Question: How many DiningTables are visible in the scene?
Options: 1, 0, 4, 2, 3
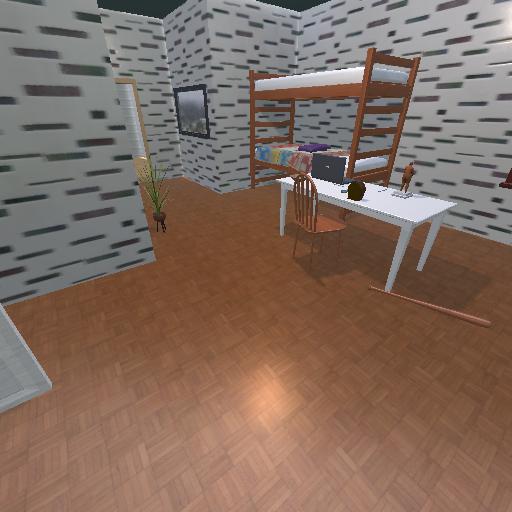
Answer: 1